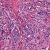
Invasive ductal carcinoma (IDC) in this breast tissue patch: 0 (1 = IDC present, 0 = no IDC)